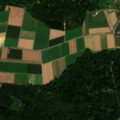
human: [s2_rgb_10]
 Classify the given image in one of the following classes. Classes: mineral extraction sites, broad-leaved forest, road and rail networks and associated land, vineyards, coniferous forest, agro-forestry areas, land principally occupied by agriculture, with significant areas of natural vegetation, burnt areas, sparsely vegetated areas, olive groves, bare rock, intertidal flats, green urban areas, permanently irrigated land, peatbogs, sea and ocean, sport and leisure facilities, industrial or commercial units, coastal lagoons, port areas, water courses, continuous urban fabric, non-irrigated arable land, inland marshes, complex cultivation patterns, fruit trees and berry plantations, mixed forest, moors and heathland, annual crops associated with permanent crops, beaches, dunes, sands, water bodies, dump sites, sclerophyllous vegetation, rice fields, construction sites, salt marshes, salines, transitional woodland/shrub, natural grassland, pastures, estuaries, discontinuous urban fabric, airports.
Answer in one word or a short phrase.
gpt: discontinuous urban fabric, non-irrigated arable land, mixed forest